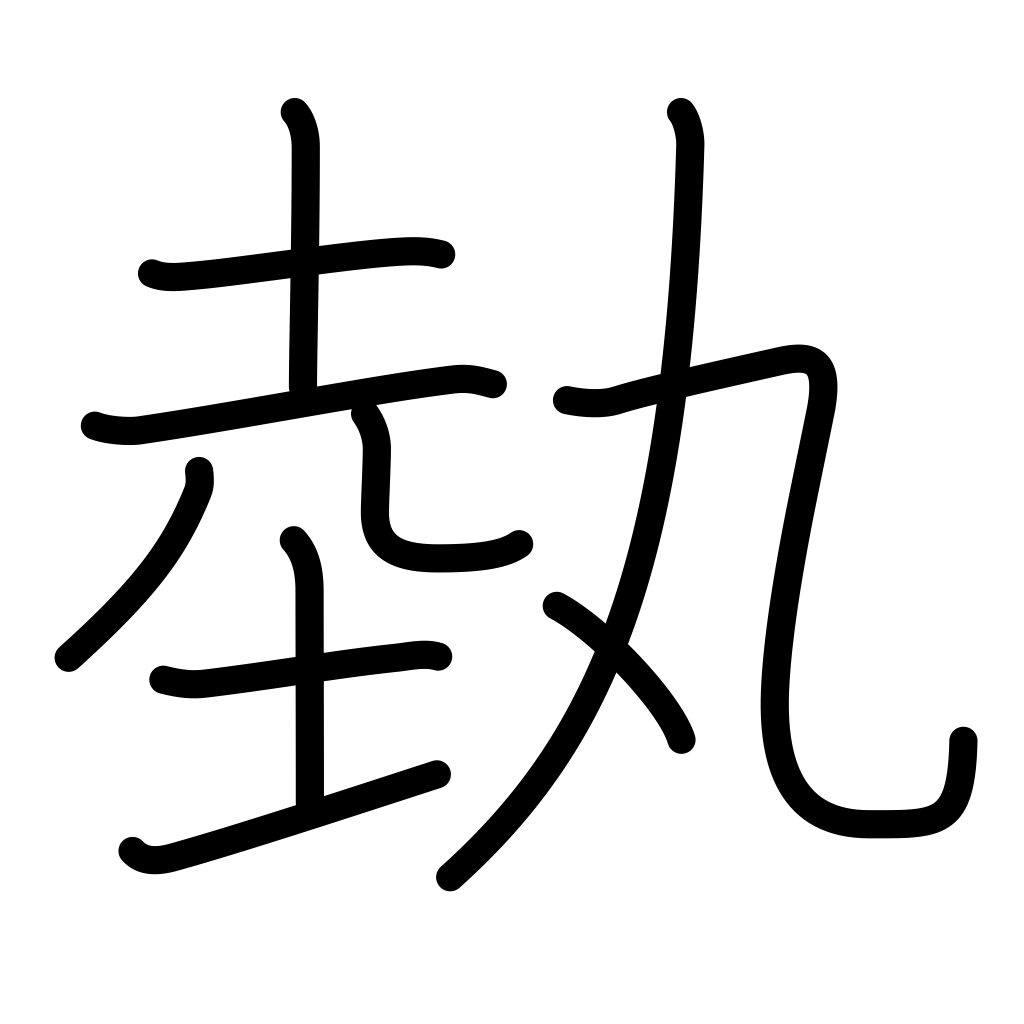
Meaning: art